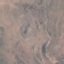
Land use / land cover class: HerbaceousVegetation